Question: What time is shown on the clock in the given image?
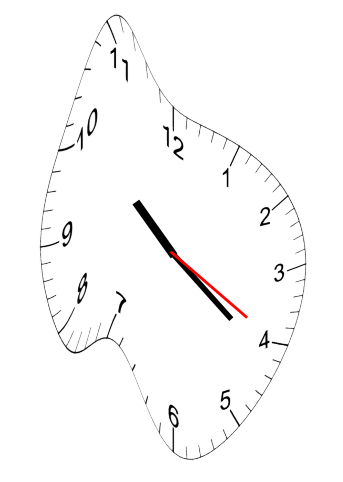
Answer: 10:21:20